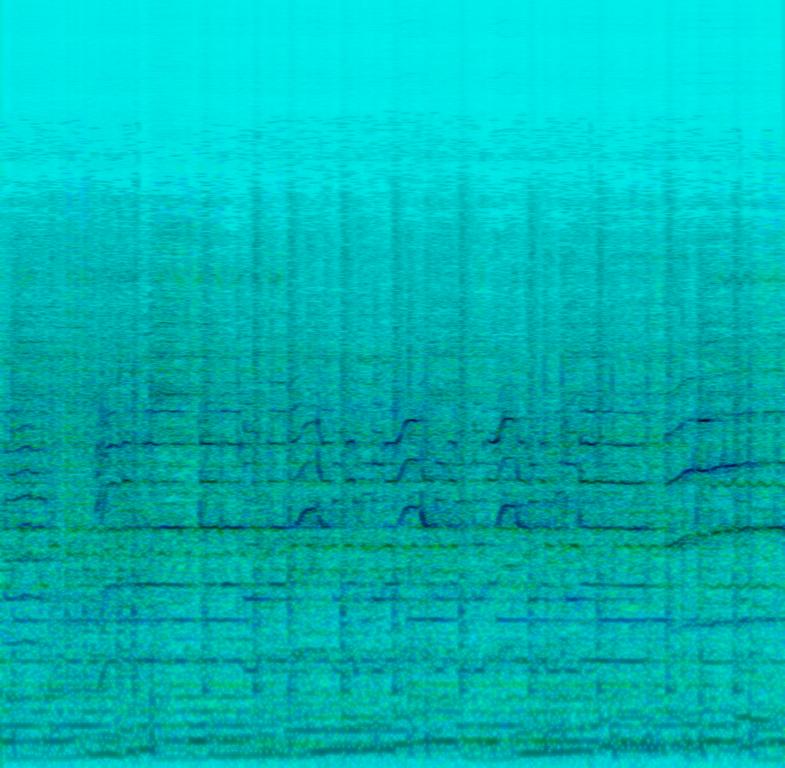
This is a rock music piece. There is a medium-to-high pitched electric guitar solo at the forefront. In the melodic background, a keyboard and a bass guitar repeating the same pattern can be heard. The acoustic drums are playing a loud and slightly fast-paced rock drum beat. There is a rebellious atmosphere to this piece. It can be used in the soundtrack of a teenage drama or a crime shootout video game.